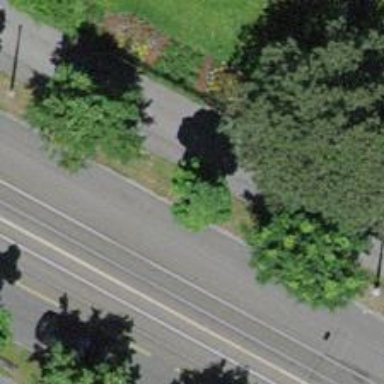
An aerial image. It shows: Avenue lined with trees.